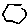
Label: hexagon